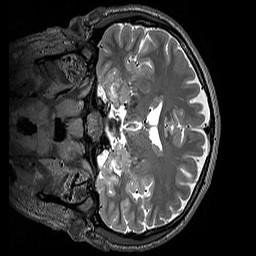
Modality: T2w
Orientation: coronal
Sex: male
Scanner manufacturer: siemens
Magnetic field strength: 3 T
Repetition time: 3.2 s
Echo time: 0.409 s